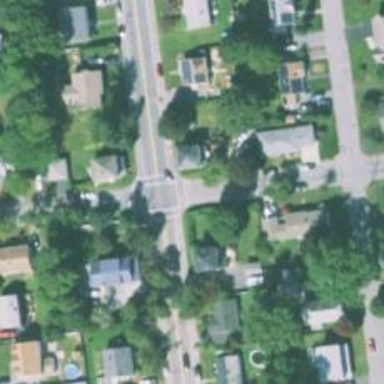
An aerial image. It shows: Road with stop sign.